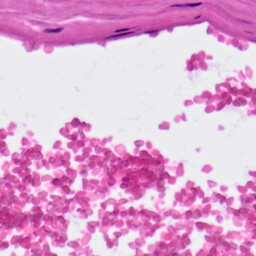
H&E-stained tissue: Lung